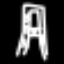
Label: The Eiffel Tower